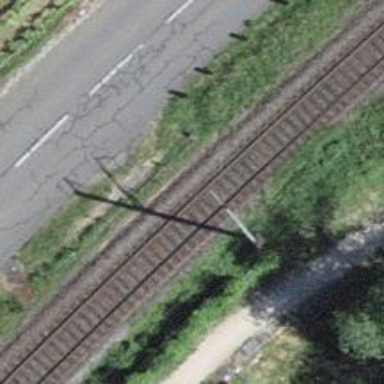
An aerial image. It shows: Railway signal.